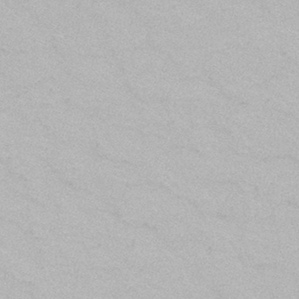
Label: frost